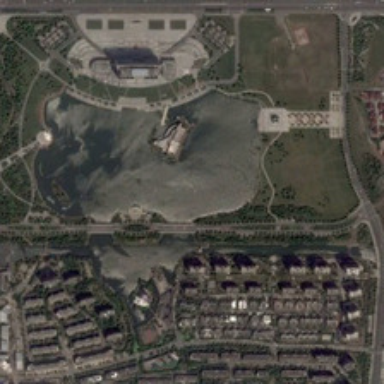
Many buildings are near a park with many green plants and a pond .